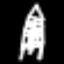
Label: The Eiffel Tower